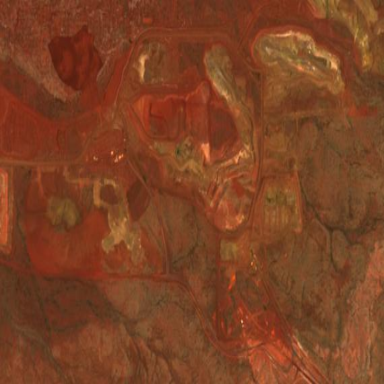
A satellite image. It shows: Industrial area used for mining.